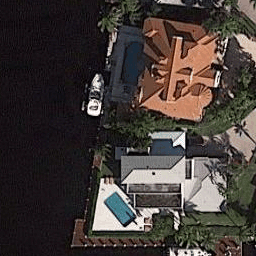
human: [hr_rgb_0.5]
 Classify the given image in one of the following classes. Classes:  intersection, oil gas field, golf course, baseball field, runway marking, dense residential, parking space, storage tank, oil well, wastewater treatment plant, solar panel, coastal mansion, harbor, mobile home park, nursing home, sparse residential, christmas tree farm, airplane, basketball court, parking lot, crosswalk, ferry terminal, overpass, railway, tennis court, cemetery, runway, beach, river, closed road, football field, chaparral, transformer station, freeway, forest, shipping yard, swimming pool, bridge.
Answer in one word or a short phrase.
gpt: coastal mansion